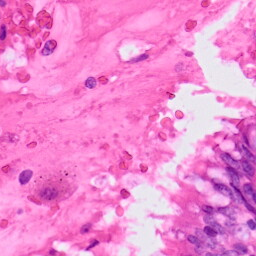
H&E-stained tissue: Lung